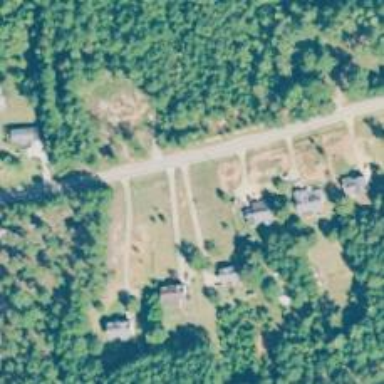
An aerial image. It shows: Driveway.